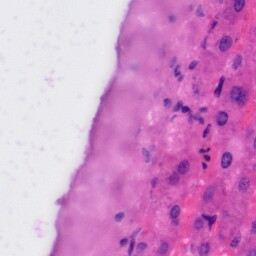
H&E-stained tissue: Liver